Question: Hello i need touch screen event which works as 'mousewheel DOMMouseScroll'
I making website like google maps and with touch event i need make functionality to zoom in and out..
Need works like this image:

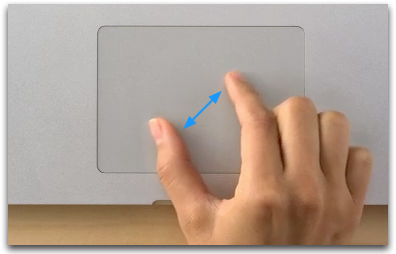
Answer: Try this one:
<URL>
It will do both mouse and touch events depending on whichever device.
Edit:
Here I will put more detail as suggested.
In Javascript, there are
"touchstart", "touchend", "touchcancel", "touchleave", "touchmove" events.
For example,
if you have a DOM object like this:
'''
<div id="target" style="width: 100px; height: 100px; background: #ff0"></div>
'''
In Javascript you can attach events as following (same goes for other events):
'''
$("#target").addEventListener("touchstart",function(e){console.log(e.changedTouches)},false);
'''
so for pinch zoom, you'd want to check if e.changedTouches.length >= 2 inside the function.
- -
Check the change in distance between those touch points when "touchmove" event occurs and that value should give the amount it should zoom-in and zoom-out.